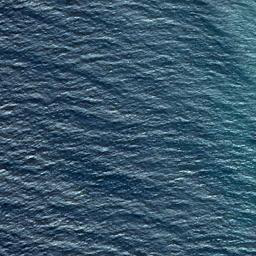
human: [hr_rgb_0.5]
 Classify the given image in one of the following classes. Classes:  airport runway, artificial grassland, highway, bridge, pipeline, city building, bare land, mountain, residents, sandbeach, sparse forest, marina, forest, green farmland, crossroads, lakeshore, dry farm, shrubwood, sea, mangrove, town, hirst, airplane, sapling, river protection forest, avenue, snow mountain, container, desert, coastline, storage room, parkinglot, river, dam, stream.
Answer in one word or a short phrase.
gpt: sea